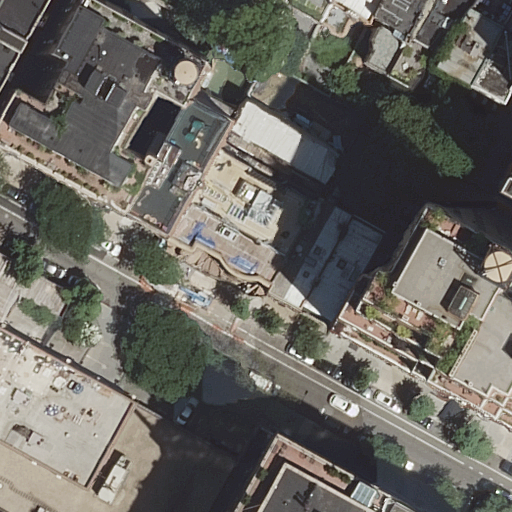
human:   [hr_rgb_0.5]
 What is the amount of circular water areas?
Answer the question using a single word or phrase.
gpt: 0

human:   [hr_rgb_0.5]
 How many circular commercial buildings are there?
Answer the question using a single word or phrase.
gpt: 0

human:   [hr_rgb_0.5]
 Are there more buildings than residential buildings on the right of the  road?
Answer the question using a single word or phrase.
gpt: yes

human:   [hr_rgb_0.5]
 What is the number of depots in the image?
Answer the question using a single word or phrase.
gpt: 0

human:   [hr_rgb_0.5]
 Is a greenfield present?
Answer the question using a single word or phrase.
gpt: no

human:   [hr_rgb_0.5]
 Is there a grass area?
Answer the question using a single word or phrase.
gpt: no

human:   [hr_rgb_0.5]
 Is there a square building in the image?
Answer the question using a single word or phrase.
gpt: no

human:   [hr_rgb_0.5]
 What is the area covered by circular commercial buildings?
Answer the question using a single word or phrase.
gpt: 0m2

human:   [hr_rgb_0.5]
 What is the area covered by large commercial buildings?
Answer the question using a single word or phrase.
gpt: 0m2

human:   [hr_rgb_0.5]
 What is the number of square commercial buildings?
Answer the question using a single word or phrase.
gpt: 0

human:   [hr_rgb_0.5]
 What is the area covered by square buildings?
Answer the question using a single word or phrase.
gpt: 0m2

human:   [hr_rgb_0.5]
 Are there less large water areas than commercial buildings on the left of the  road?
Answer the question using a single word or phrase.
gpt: no

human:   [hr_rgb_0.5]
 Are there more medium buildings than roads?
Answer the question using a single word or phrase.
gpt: yes

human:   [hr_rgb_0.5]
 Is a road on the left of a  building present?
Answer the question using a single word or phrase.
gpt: no

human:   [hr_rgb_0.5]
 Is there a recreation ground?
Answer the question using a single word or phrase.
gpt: no

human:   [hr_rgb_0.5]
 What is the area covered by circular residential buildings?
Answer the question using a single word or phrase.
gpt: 0m2

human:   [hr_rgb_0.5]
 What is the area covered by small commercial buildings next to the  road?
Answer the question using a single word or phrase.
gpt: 0m2

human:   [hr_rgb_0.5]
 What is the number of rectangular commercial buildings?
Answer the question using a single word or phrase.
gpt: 0

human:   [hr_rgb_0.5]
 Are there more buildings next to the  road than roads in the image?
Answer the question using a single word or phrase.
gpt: yes

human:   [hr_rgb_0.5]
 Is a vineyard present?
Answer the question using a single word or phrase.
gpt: no

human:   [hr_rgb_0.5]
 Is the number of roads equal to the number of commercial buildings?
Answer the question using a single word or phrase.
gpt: no

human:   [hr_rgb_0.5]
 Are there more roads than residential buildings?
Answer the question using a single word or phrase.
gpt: no

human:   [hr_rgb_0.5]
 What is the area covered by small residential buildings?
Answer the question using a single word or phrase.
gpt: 182m2

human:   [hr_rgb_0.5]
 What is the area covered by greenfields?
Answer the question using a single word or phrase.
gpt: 0m2

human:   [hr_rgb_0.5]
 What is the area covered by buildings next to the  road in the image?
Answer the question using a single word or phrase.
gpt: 5270m2

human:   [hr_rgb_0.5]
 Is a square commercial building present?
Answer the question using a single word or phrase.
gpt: no

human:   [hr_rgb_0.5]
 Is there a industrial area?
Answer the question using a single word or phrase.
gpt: no

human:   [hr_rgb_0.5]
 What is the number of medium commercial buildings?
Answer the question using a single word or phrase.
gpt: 0

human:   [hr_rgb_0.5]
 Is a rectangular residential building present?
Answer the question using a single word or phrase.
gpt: yes

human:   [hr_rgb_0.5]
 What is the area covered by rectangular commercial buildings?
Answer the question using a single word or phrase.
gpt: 0m2

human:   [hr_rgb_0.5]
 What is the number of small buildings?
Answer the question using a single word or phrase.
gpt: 6

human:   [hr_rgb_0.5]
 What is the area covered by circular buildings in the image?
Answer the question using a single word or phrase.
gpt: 0m2

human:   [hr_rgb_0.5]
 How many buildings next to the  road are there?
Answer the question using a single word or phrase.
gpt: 19

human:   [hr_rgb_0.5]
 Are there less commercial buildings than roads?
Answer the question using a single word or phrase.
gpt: yes

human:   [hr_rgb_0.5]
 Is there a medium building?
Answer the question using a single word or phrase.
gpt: yes

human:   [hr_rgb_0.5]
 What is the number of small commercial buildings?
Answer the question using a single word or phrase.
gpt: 0